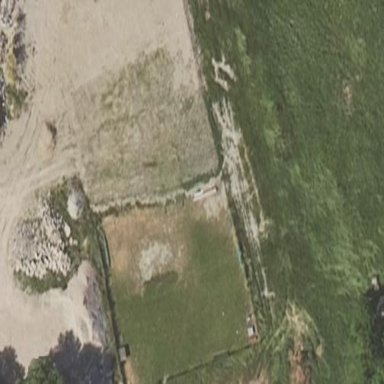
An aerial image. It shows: Grassy area enclosed by fence.